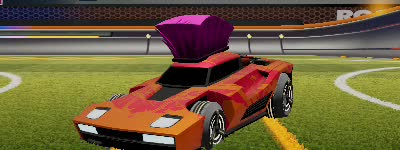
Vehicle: breakout